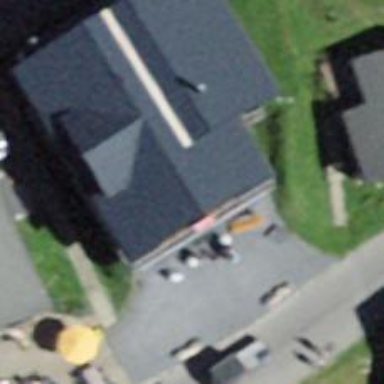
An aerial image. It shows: Pharmacy providing healthcare services.